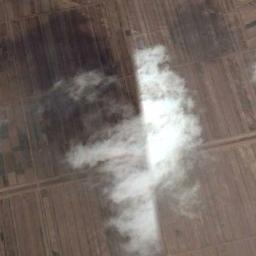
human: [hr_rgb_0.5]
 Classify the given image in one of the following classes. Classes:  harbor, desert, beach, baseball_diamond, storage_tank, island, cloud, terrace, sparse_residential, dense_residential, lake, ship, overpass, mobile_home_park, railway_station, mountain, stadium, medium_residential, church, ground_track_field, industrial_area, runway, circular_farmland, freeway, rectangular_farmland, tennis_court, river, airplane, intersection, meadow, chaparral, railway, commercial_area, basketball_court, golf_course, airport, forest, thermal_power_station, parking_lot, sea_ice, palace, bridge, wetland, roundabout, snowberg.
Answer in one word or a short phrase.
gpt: cloud